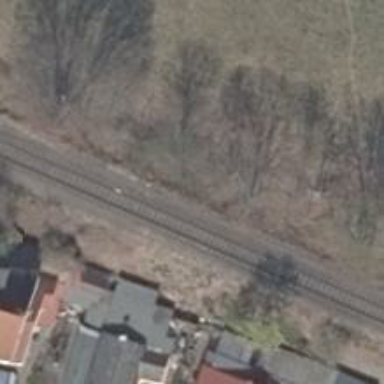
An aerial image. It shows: Railway signal.